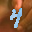
Label: 4